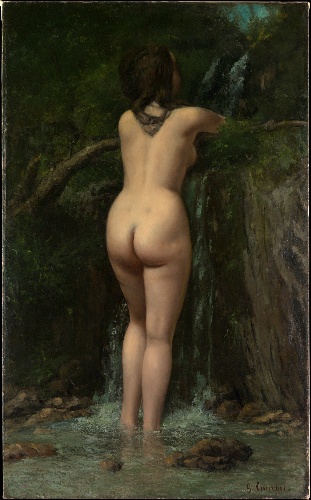
Title: The Source
Artist: Gustave Courbet
Artist bio: French, Ornans 1819–1877 La Tour-de-Peilz
Date: 1862
Object type: Painting
Classification: Paintings
Medium: Oil on canvas
Dimensions: 47 1/4 x 29 1/4 in. (120 x 74.3 cm)
Department: European Paintings
Credit line: H. O. Havemeyer Collection, Bequest of Mrs. H. O. Havemeyer, 1929
Accession year: 1929
Repository: Metropolitan Museum of Art, New York, NY
Tags: Female Nudes